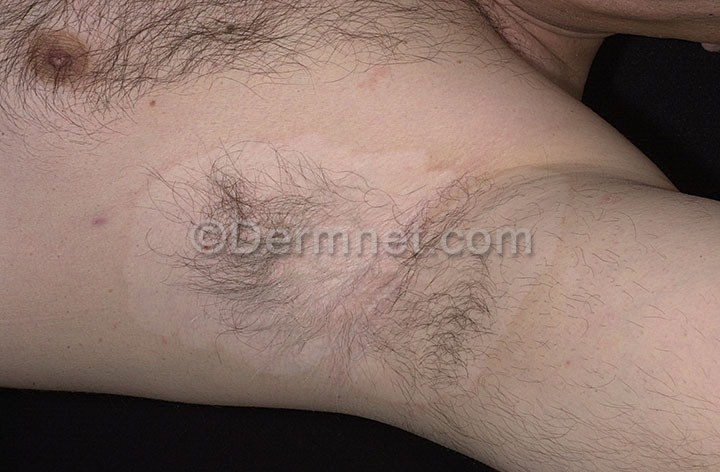
Disease: Light Diseases and Disorders of Pigmentation